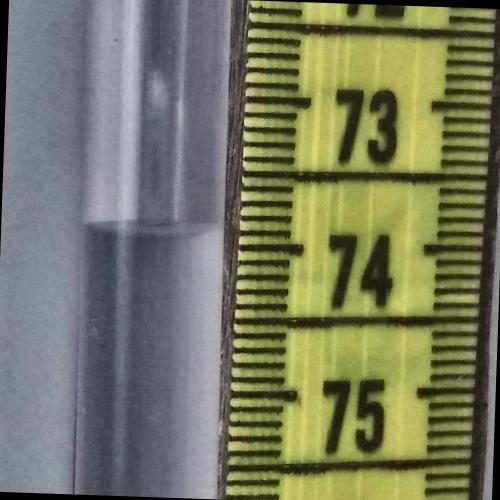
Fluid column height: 73.9 cm